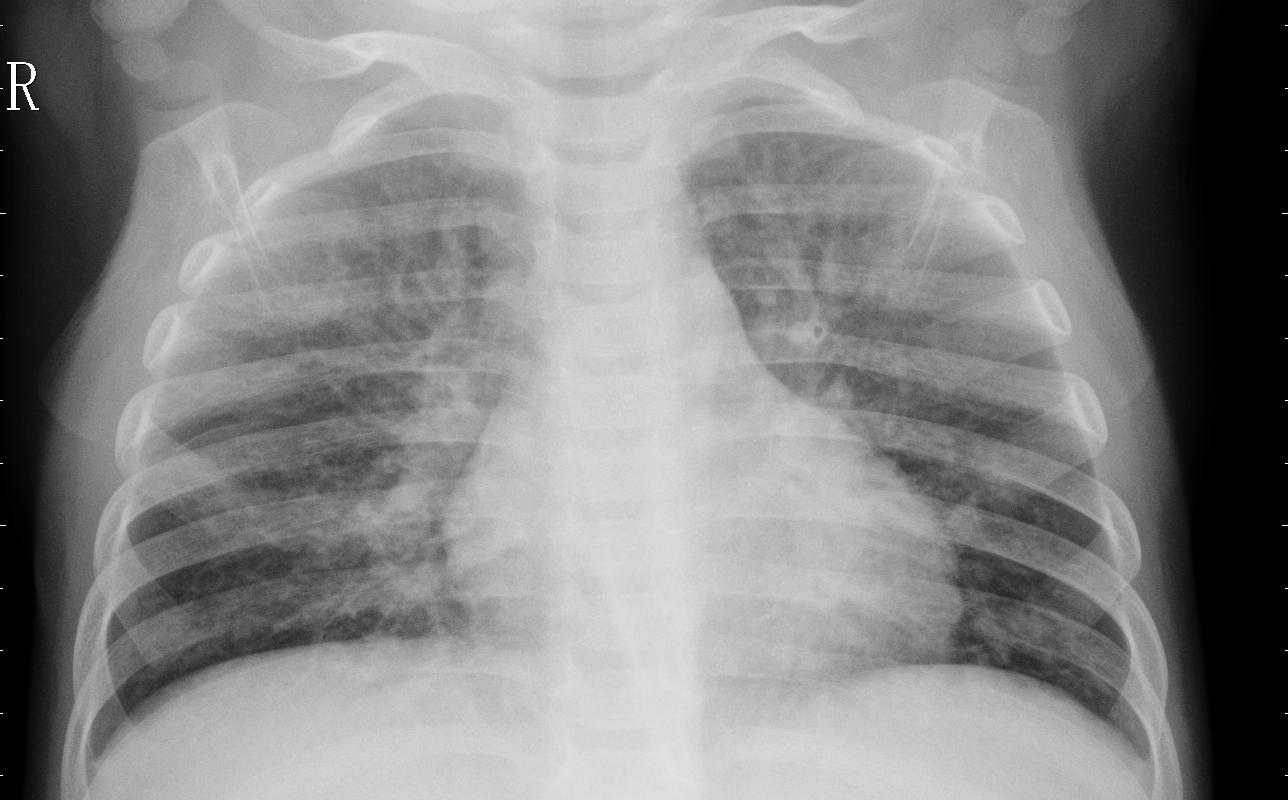
Diagnosis: PNEUMONIA